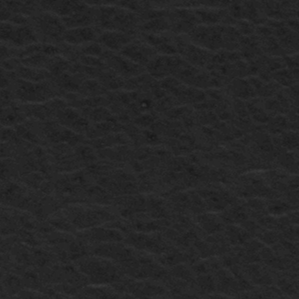
Label: frost